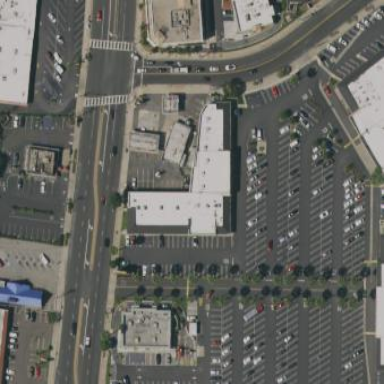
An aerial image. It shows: Retail building.